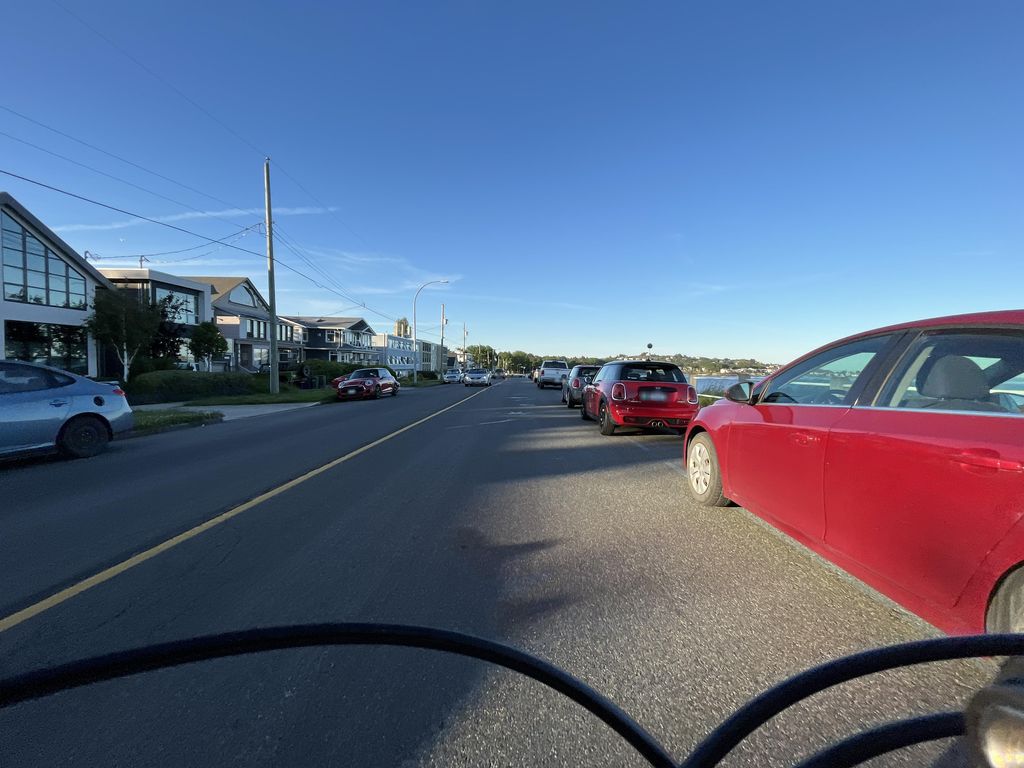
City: victoria